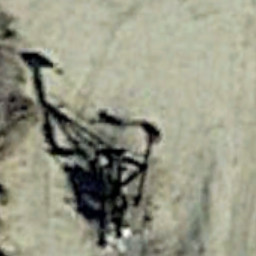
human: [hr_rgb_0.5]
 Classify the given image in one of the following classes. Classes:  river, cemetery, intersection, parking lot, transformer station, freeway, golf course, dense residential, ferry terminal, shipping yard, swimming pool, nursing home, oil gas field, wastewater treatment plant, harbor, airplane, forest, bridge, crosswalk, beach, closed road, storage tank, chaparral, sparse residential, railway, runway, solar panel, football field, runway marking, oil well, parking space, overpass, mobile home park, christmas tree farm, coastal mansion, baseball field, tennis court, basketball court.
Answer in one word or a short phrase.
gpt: oil well